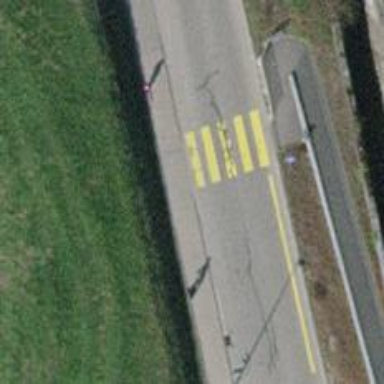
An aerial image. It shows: Asphalt sidewalk along the footway.